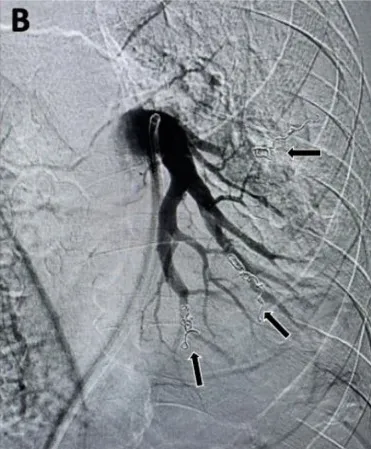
Digital subtraction angiography (DSA). Final left pulmonary artery run (B) showing coil mass in situ with nonopacification of the previous outpouchings suggesting successful embolization (black arrows).
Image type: radiology (ct)